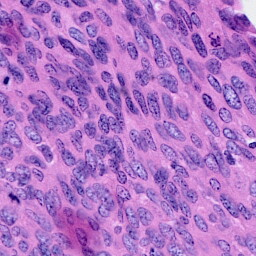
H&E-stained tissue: Cervix